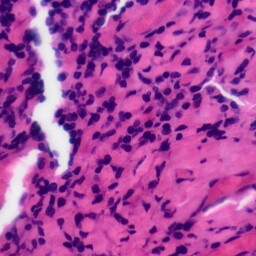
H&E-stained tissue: Tonsil